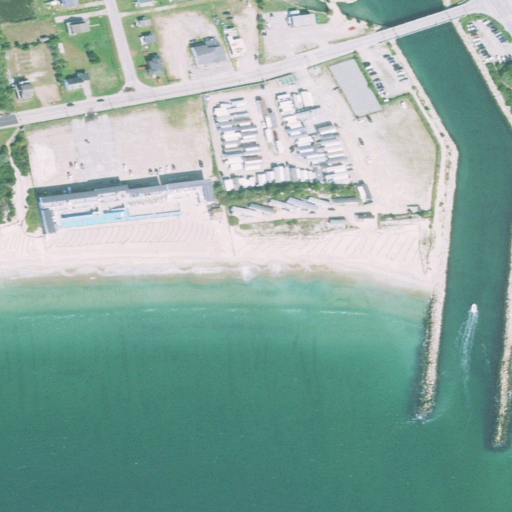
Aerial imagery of beach in Rhode Island named Dunes Park Beach containing open water, barren land, medium intensity development, high intensity development, low intensity development, herbaceous wetlands, and open development